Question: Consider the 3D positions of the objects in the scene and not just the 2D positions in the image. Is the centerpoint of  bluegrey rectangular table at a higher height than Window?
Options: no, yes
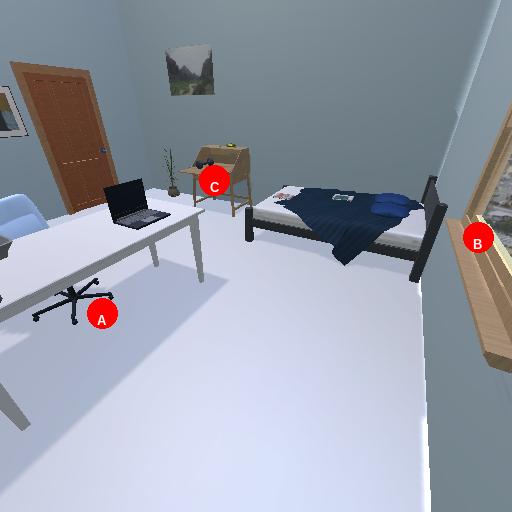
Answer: no